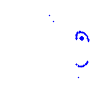
Particle: pion